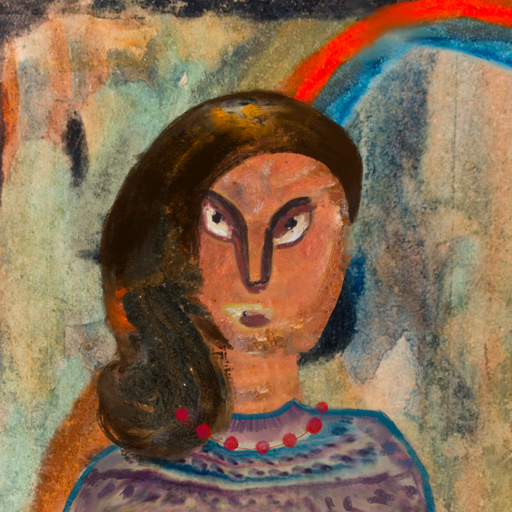
Background: Childish, Head And Neck Front: Boggyland, Face Front: After_Raid, Bust: HillGirl, Hair Front: Gypsy_Queen, Head Accessory: Blank, Second Necklace: Blank, Necklace: Irani_3, Baby: Blank